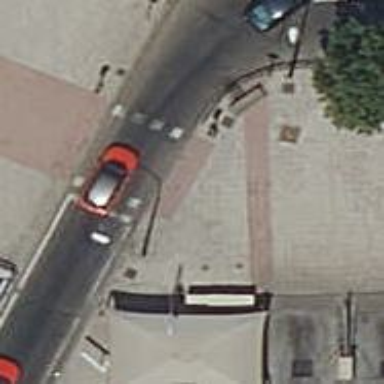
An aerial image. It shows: Uncontrolled footway crossing with markings.